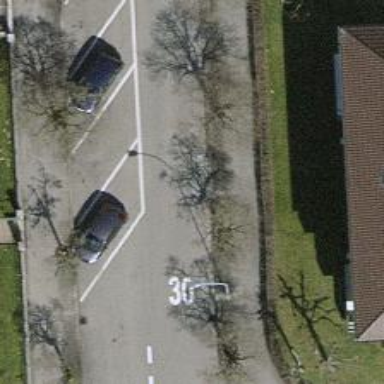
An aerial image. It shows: Smooth asphalt road in residential area.